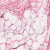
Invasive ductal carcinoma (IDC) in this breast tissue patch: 0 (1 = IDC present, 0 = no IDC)